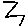
Label: zigzag